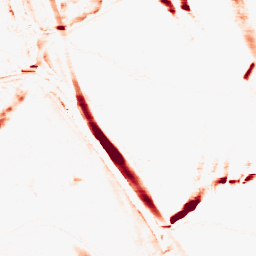
Category: morphological
Decomposition family: morphological_rect
Decomposition parameters: operation: opening
width: 20
height: 3
Upsampling method: sinc_hamming
Upsampling parameters: scale: 2
kernel_size: 4
Upsampling scale: 2